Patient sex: F
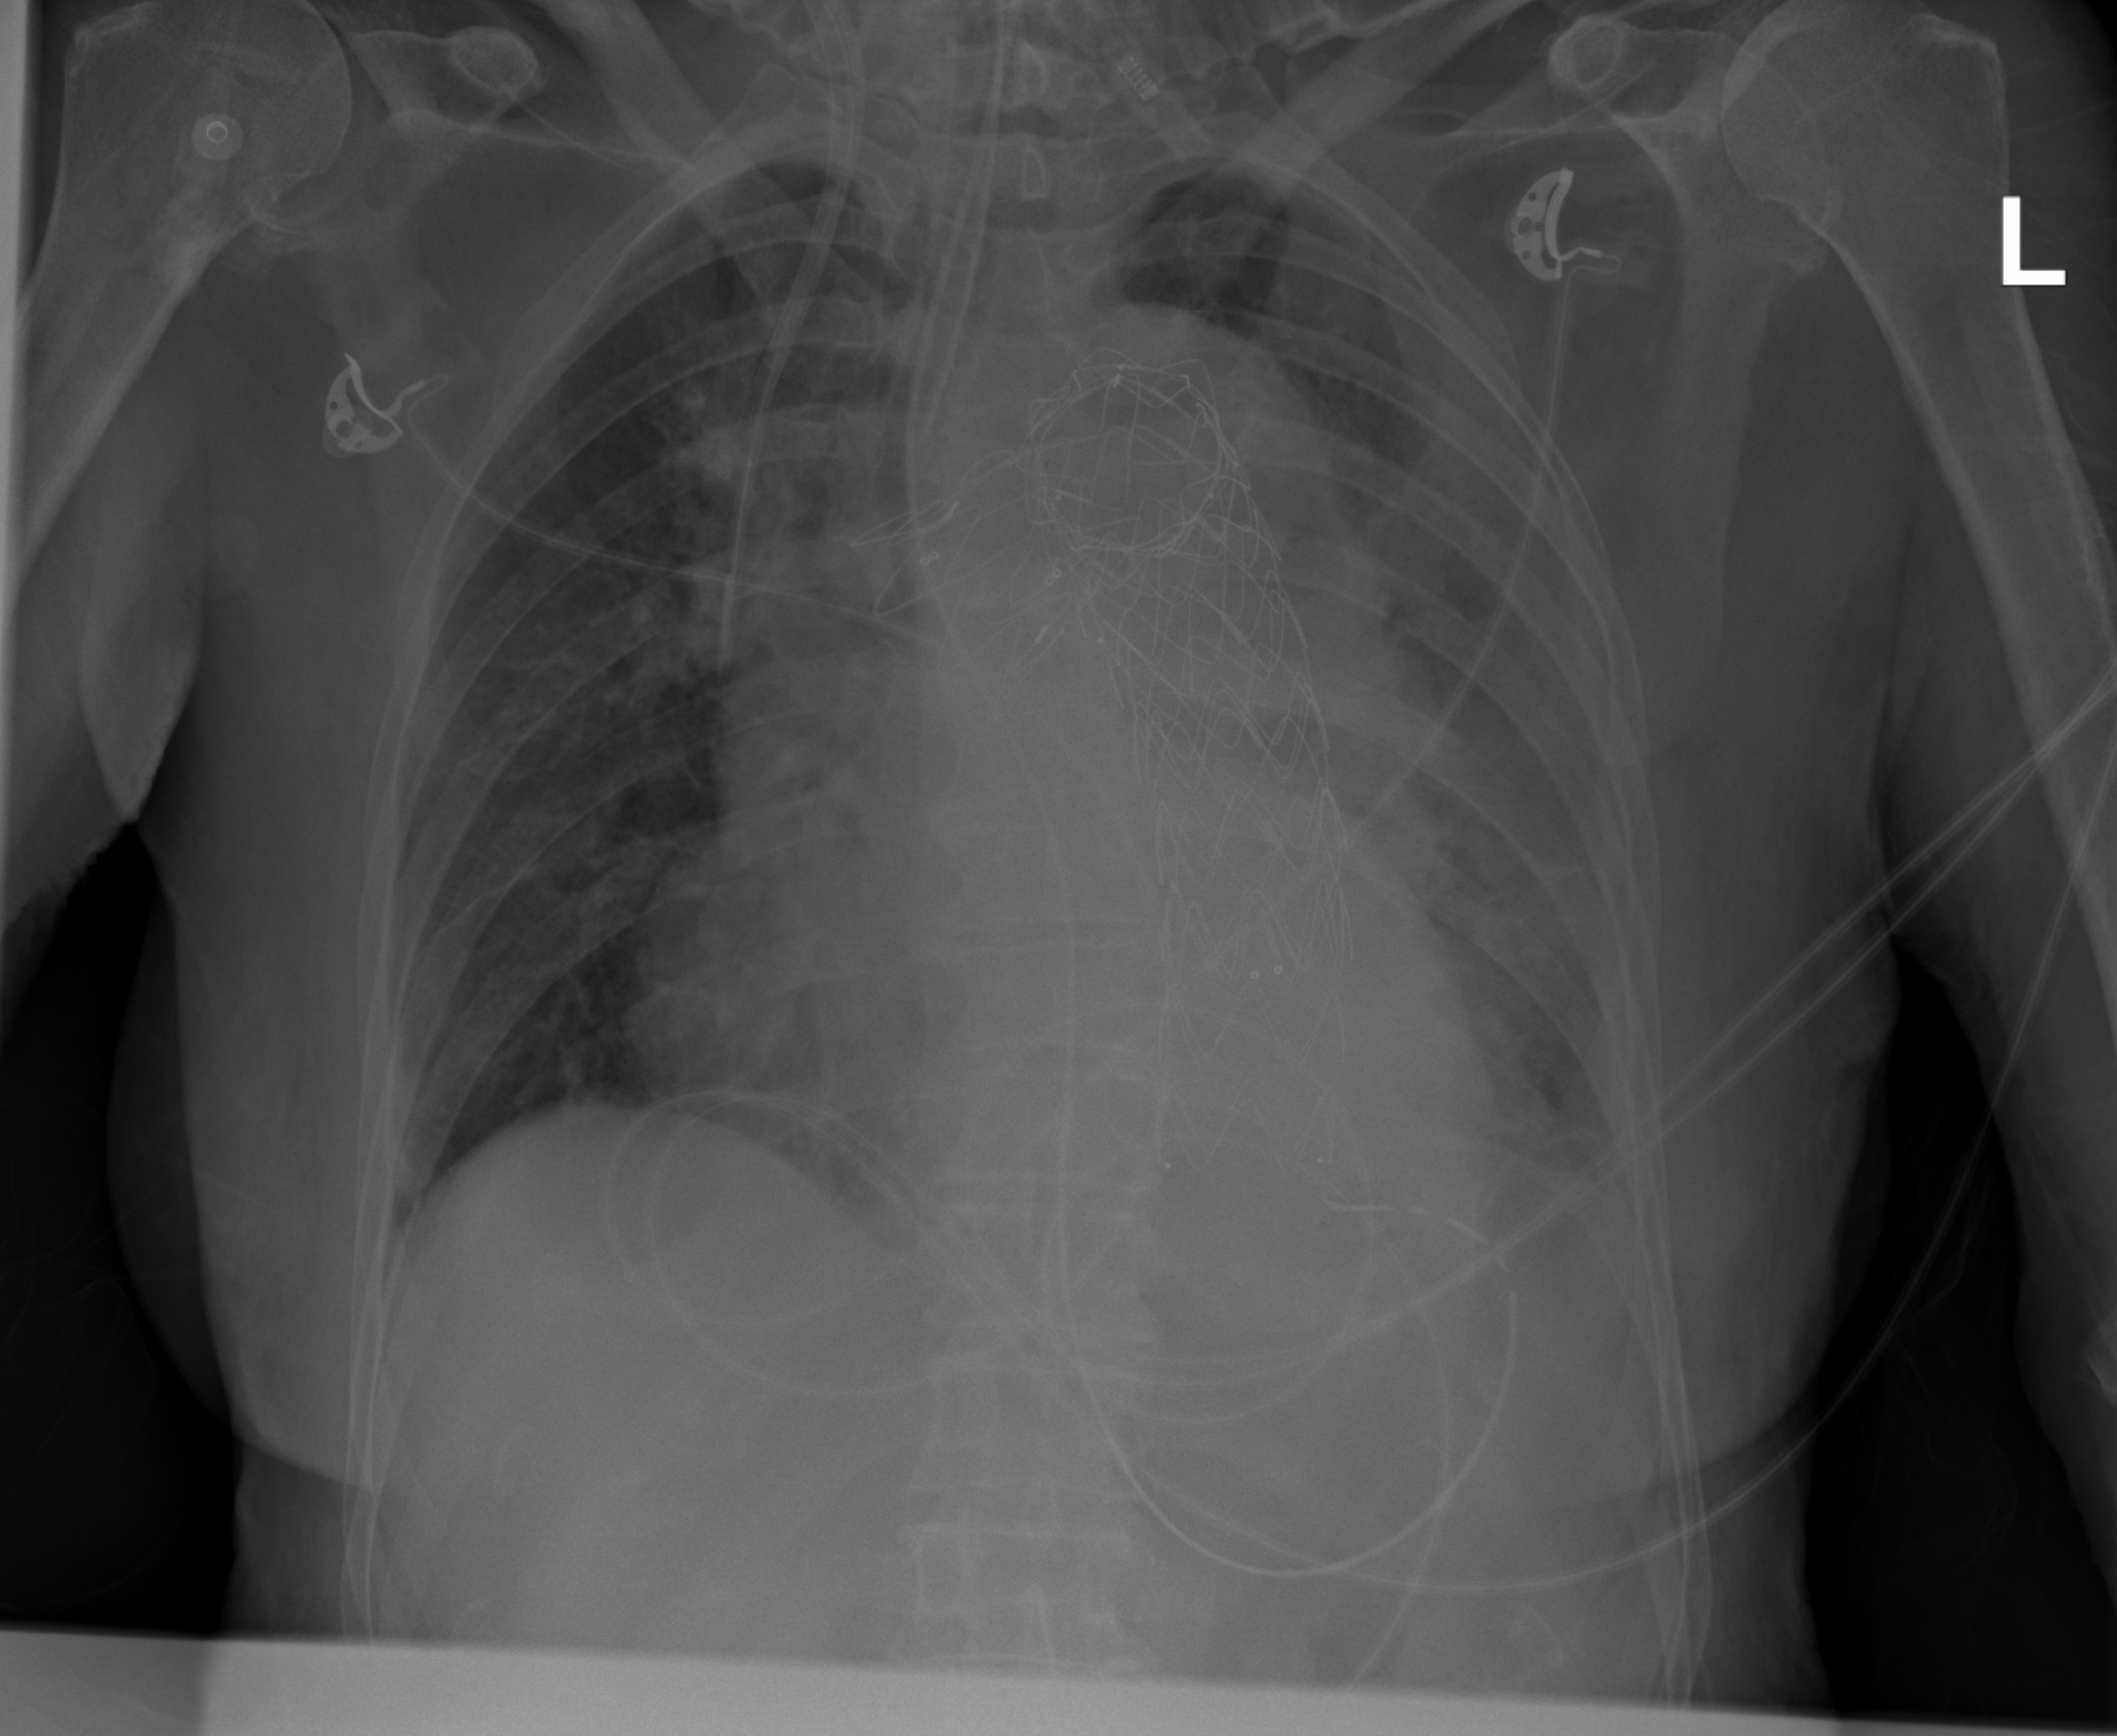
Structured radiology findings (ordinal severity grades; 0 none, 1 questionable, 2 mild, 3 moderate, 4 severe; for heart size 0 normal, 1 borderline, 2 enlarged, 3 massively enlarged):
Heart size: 3
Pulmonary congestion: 2
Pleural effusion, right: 0
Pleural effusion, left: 2
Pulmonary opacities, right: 0
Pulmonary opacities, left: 2
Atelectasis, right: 0
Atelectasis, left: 2